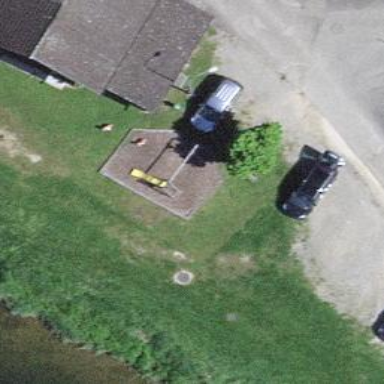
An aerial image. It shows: Brown bench in the vicinity.